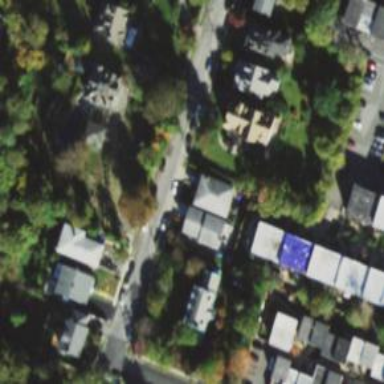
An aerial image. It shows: Residential road.